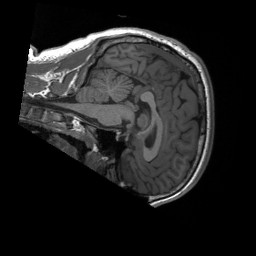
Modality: T1w
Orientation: sagittal
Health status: healthy
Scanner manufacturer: siemens
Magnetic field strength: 3 T
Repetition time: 1.9 s
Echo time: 0.00232 s